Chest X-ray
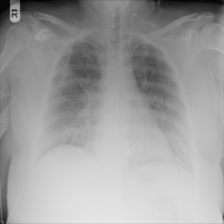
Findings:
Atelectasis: negative
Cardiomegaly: negative
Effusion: negative
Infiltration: positive
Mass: negative
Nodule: negative
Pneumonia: negative
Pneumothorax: negative
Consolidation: negative
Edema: positive
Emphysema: negative
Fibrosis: negative
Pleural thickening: negative
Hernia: negative